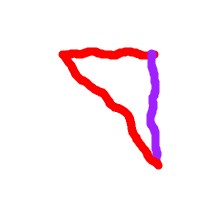
Shape: triangle